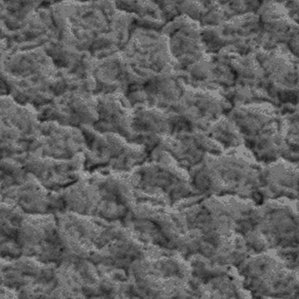
Label: frost